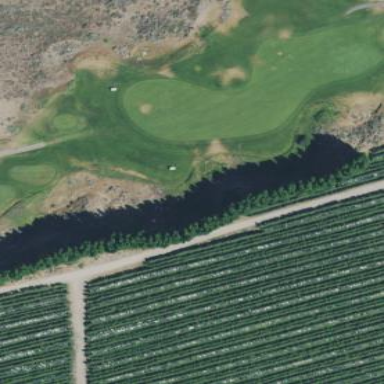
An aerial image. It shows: Area with grass used as rough in golf course.